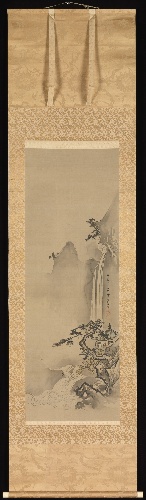
Title: 狩野探幽筆　神農・夏冬山水図|Summer Landscape
Artist: Kano Tan'yū
Artist bio: Japanese, 1602–1674
Date: 1662
Object type: Hanging scroll
Classification: Paintings
Medium: One from a set of three hanging scrolls; ink and color on silk
Culture: Japan
Period: Edo period (1615–1868)
Dimensions: 44 1/2 x 15 1/2 in. (113 x 39.4 cm)
Department: Asian Art
Credit line: Charles Stewart Smith Collection, Gift of Mrs. Charles Stewart Smith, Charles Stewart Smith Jr., and Howard Caswell Smith, in memory of Charles Stewart Smith, 1914
Accession year: 1914
Repository: Metropolitan Museum of Art, New York, NY
Tags: Waterfalls|Landscapes